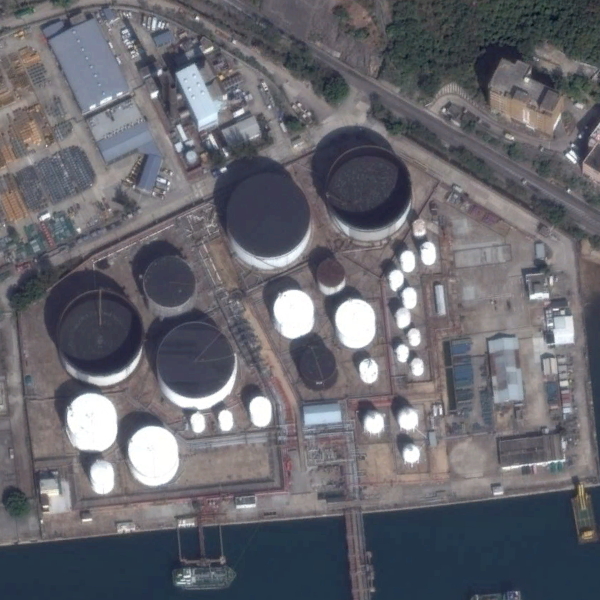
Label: StorageTanks